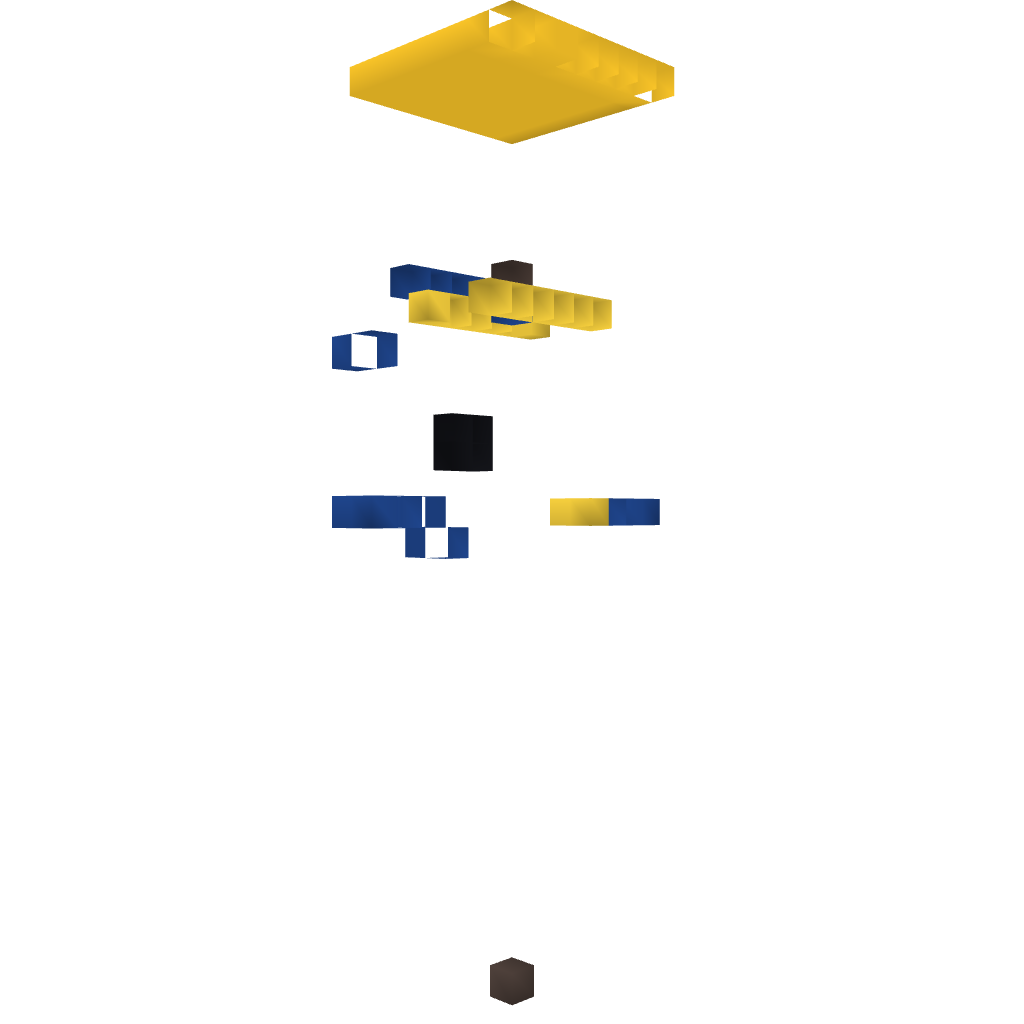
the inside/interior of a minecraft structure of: Atlantean Statue